Field crop: tomato
Growth stage: 1
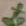
Species: solanum